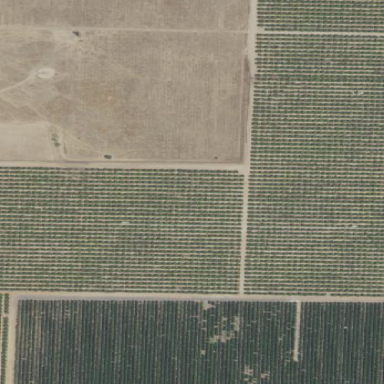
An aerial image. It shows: Orange orchard with rows of orange trees.